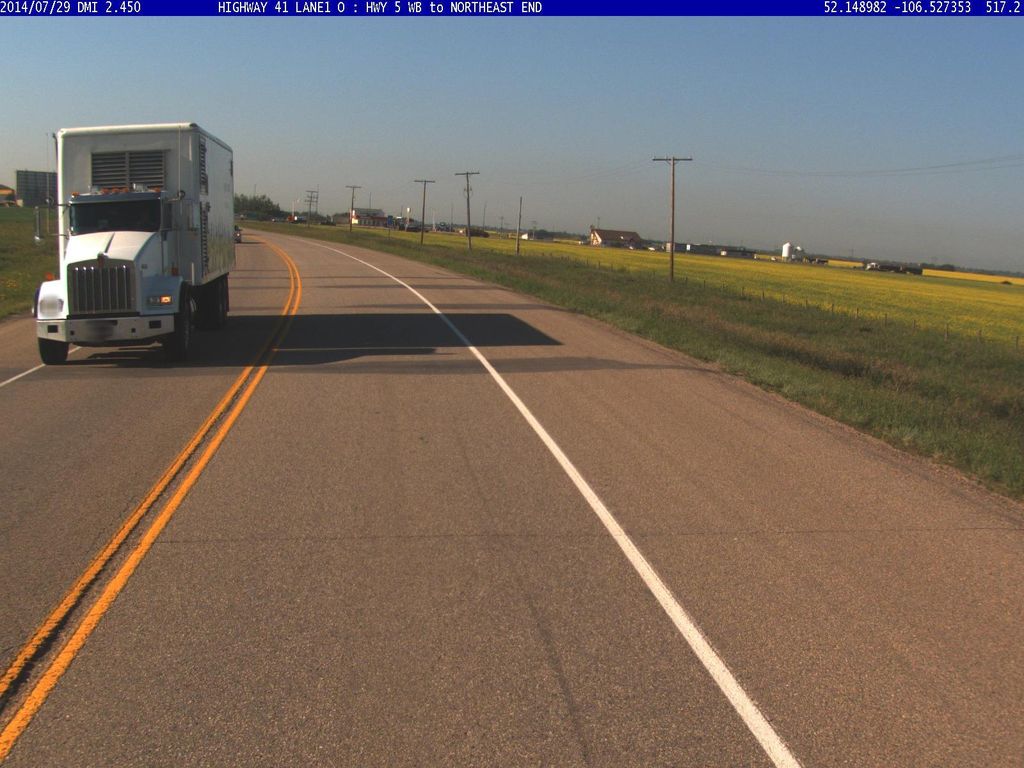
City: saskatoon